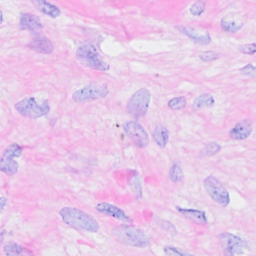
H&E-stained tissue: Breast